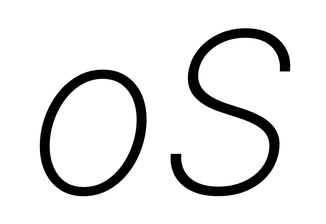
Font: Inter-Italic_ExtraLight_Italic